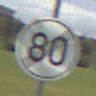
Verkehrszeichen: EndeGeschwindigkeit80
Umgebung: Outdoor, Suburban
Tageszeit: MorningAfternoon
Wetter: PartlyCloudy
Licht: Natural
Jahreszeit: NotSpecified
Kontrast: HighContrast